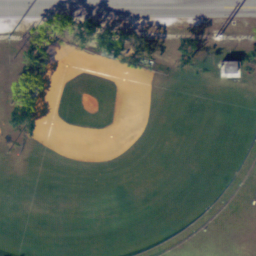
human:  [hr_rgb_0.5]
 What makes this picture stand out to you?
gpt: baseball diamond